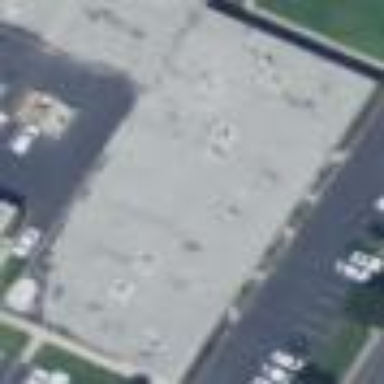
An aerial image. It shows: Commercial building.